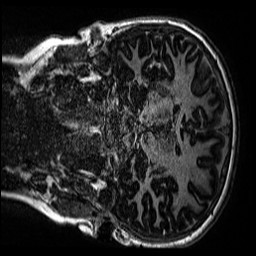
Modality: MP2RAGE
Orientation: coronal
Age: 13
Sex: male
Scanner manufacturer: siemens
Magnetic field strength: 3 T
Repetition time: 4 s
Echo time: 0.00299 s